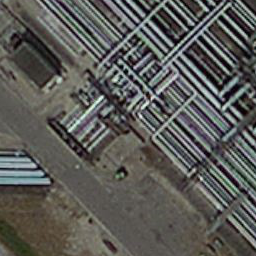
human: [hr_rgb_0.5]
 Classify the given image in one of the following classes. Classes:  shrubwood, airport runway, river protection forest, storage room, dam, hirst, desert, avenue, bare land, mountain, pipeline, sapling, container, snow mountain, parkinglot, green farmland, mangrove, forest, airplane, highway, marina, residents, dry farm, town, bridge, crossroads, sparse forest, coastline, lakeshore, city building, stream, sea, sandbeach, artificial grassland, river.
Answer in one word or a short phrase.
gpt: pipeline